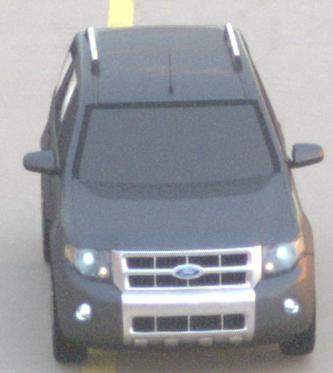
Make: Ford
Model: Escape Hybrid
Detailed model: -
Model produced from: 2004
Model produced until: 2012
Doors: 5
Color: gray
Road condition: dry road
Daytime: sunrise or sunset
Contrast: medium contrast